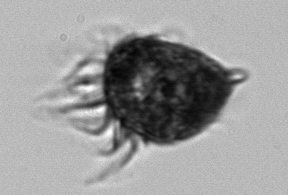
Label: Strombidium_morphotype1